Question: Is there an event notifying about the VirtualTreeView header column check box click? It is the check box highlighted on this picture:

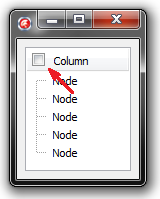
Answer: Write a handler for the 'OnHeaderClick' event and check if the 'HitPosition' property of the 'HitInfo' parameter contains the 'hhiOnCheckbox' flag. For example:
'''
procedure TForm1.VirtualTreeHeaderClick(Sender: TVTHeader; HitInfo: TVTHeaderHitInfo);
begin
if hhiOnCheckbox in HitInfo.HitPosition then
begin
if Sender.Columns[HitInfo.Column].CheckState = csCheckedNormal then
ShowMessage('Checked!')
else
ShowMessage('Unchecked!')
end;
end;
'''